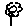
Label: flower